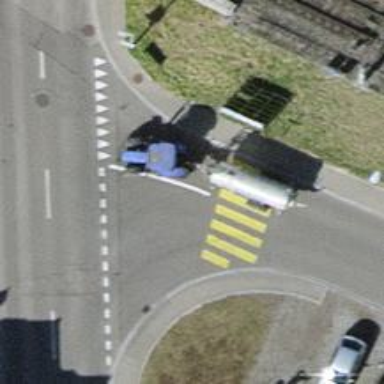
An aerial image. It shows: Crossing on footway marked with zebra stripes.